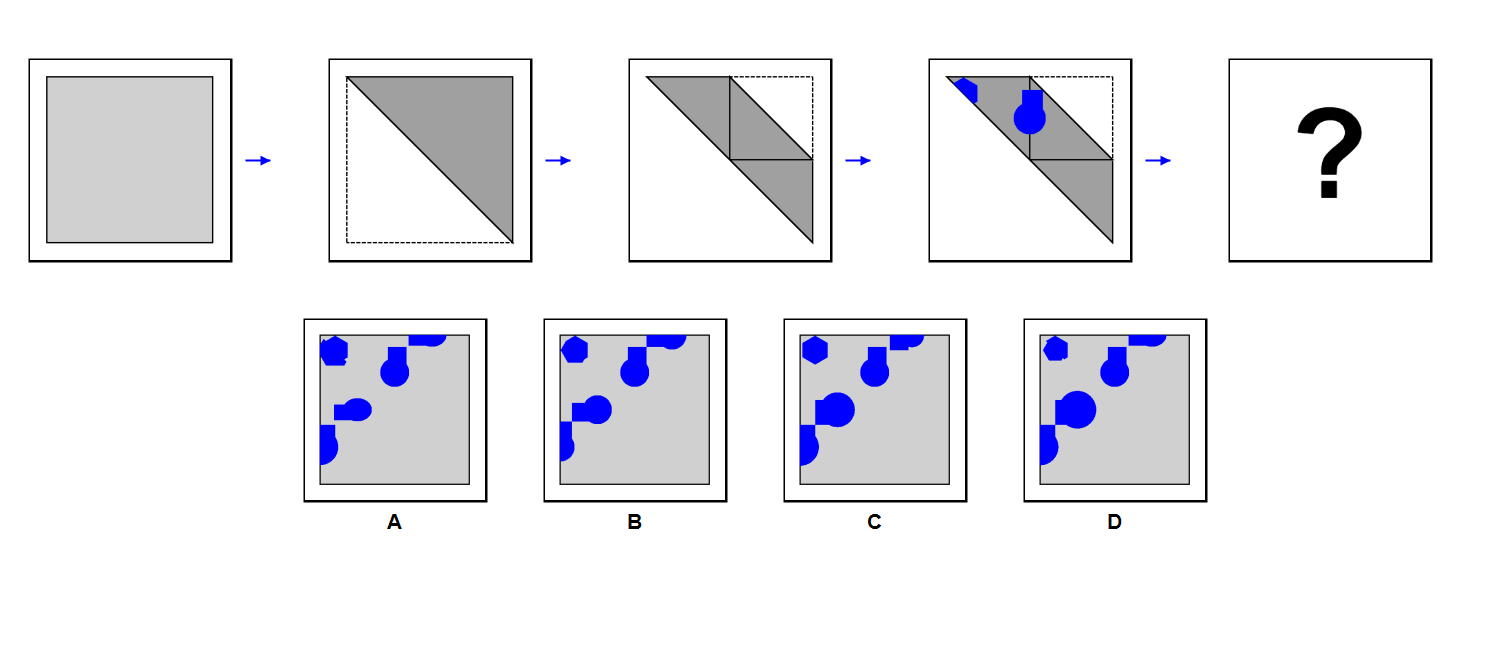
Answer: B